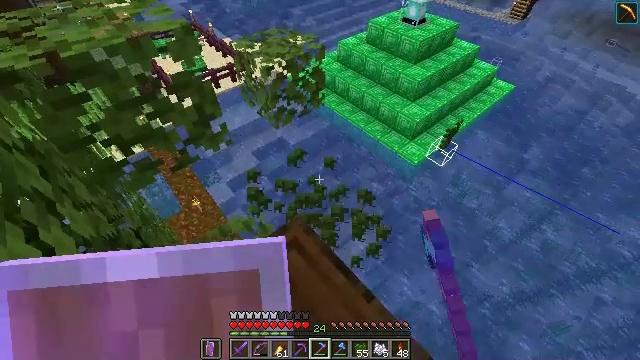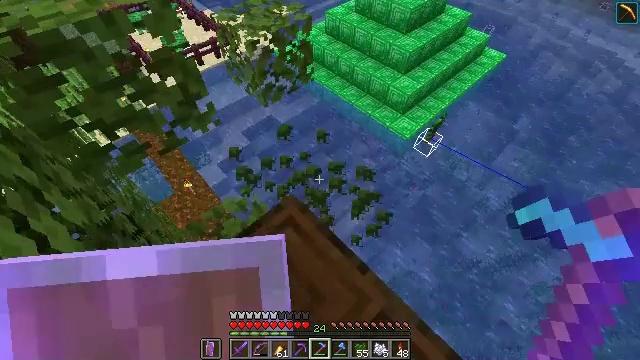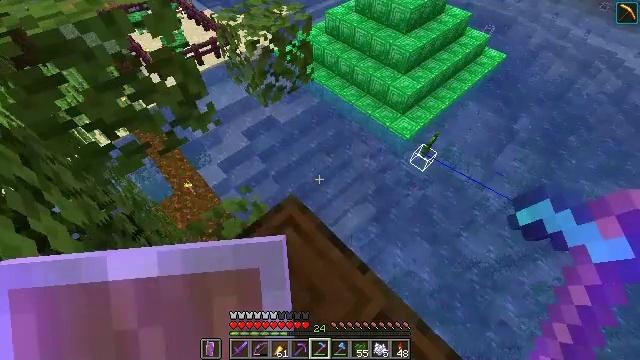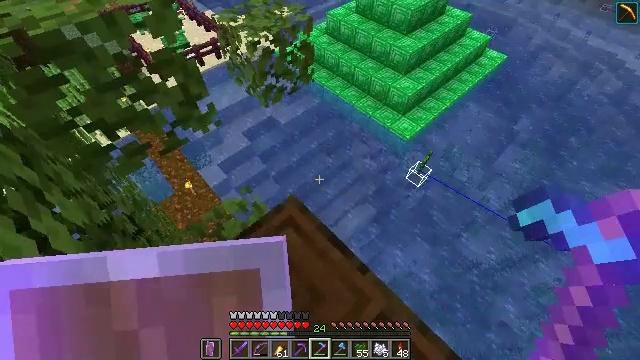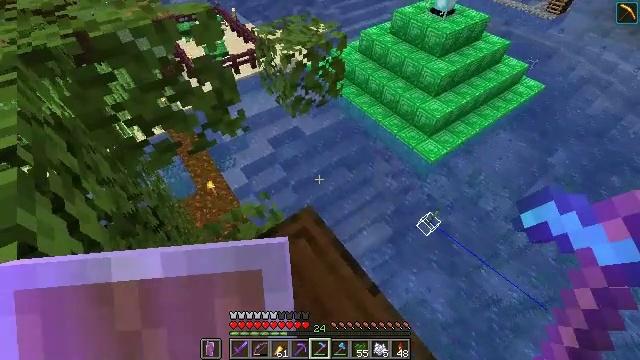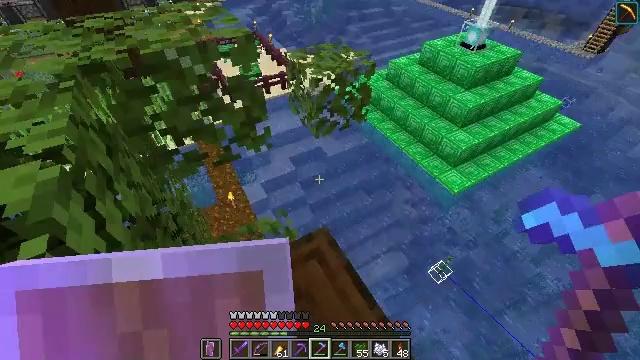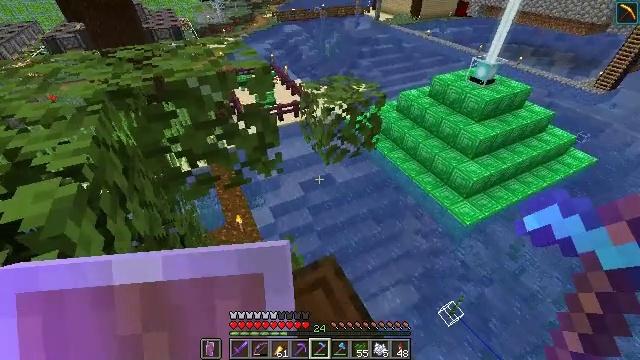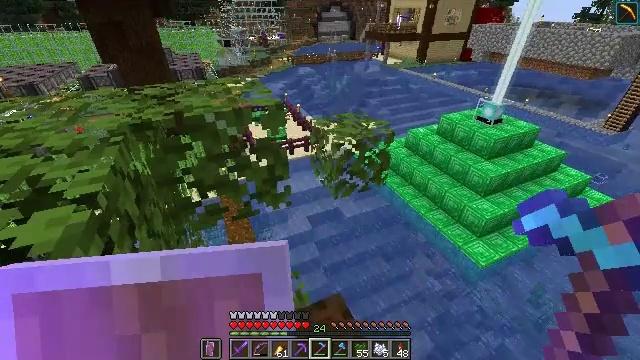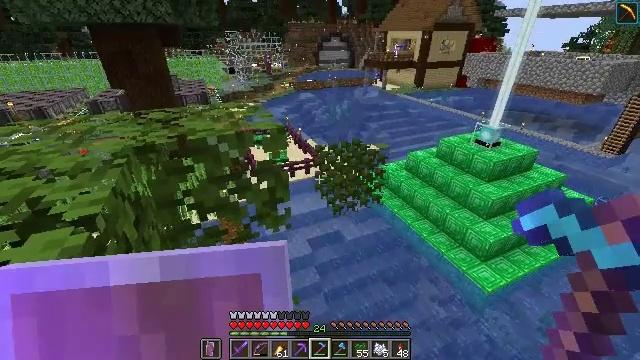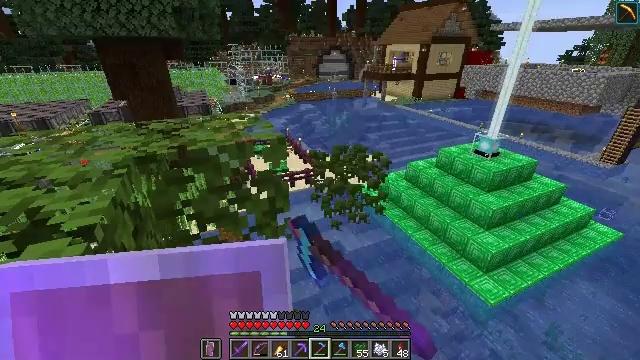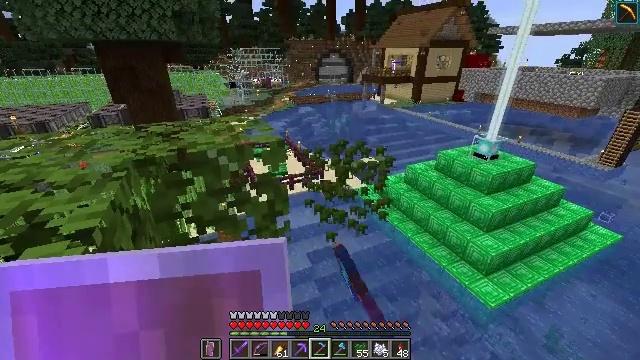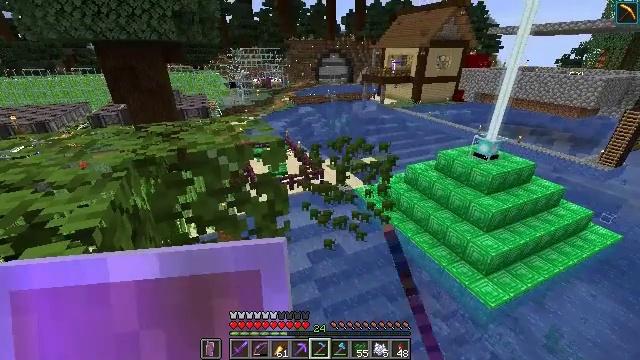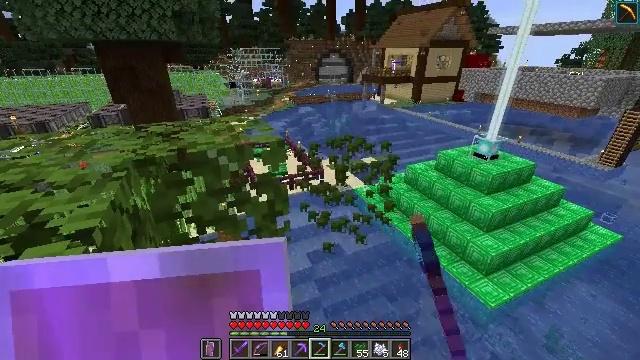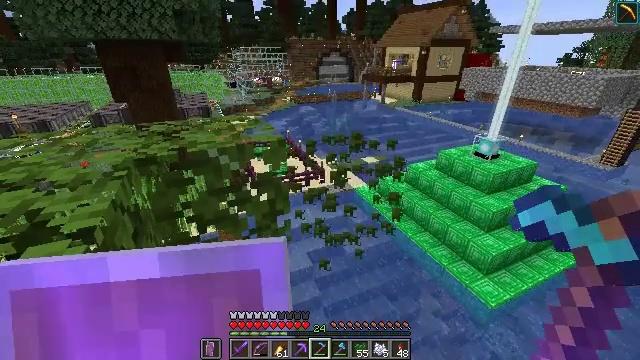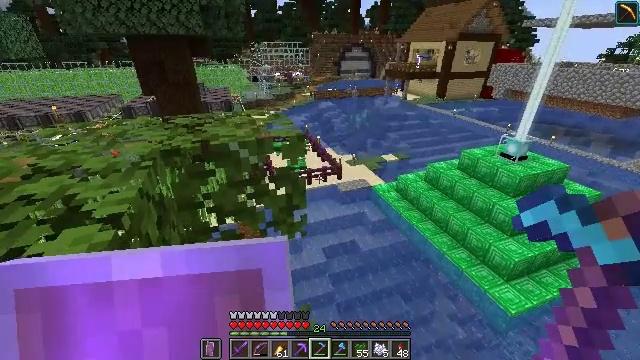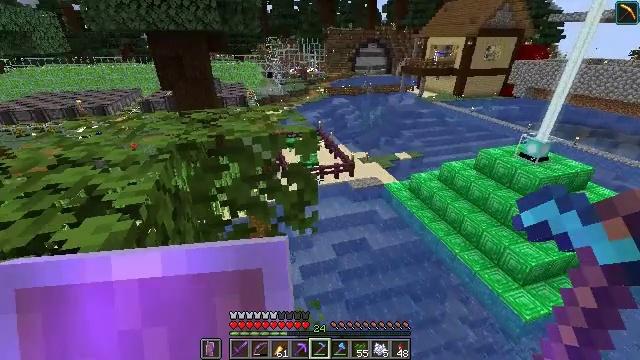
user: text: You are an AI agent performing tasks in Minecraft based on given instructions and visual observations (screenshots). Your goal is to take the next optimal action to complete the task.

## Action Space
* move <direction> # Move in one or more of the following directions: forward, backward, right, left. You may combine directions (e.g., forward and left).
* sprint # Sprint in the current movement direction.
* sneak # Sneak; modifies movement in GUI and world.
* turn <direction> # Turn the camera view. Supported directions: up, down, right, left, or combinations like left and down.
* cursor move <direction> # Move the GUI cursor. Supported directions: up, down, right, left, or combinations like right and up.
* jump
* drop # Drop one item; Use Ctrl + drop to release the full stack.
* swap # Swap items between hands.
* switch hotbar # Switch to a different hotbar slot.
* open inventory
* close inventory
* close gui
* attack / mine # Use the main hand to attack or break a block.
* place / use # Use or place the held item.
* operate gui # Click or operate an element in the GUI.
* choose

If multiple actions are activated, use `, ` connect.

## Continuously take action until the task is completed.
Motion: motion action
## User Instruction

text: Mine dark oak leaves from the tree.
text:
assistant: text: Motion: turn right and down, attack / mine
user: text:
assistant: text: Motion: attack / mine
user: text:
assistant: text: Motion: attack / mine
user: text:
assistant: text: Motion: turn left and up, attack / mine
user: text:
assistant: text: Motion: turn left and up, attack / mine
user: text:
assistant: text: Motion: turn left and up, attack / mine
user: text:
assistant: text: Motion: turn left and up, attack / mine
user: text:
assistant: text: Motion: turn up, attack / mine
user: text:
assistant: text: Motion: turn up, attack / mine
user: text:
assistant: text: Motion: attack / mine
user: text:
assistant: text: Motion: attack / mine
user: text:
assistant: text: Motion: attack / mine
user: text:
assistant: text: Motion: attack / mine
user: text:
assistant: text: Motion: turn left, attack / mine
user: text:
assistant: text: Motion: turn left, attack / mine
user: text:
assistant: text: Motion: turn left and down, attack / mine
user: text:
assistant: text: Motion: turn left, attack / mine
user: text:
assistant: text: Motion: attack / mine
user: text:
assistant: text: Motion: attack / mine
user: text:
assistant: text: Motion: attack / mine
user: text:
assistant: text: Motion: turn left, attack / mine
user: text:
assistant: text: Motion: turn left and down, attack / mine
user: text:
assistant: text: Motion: turn left and down, attack / mine
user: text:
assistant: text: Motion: turn left and down, attack / mine
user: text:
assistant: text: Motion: turn left and down, attack / mine
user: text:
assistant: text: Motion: turn left, attack / mine
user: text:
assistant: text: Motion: turn left, attack / mine
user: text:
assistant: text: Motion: attack / mine
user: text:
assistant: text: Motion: attack / mine
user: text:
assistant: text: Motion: turn right and down, attack / mine